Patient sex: M
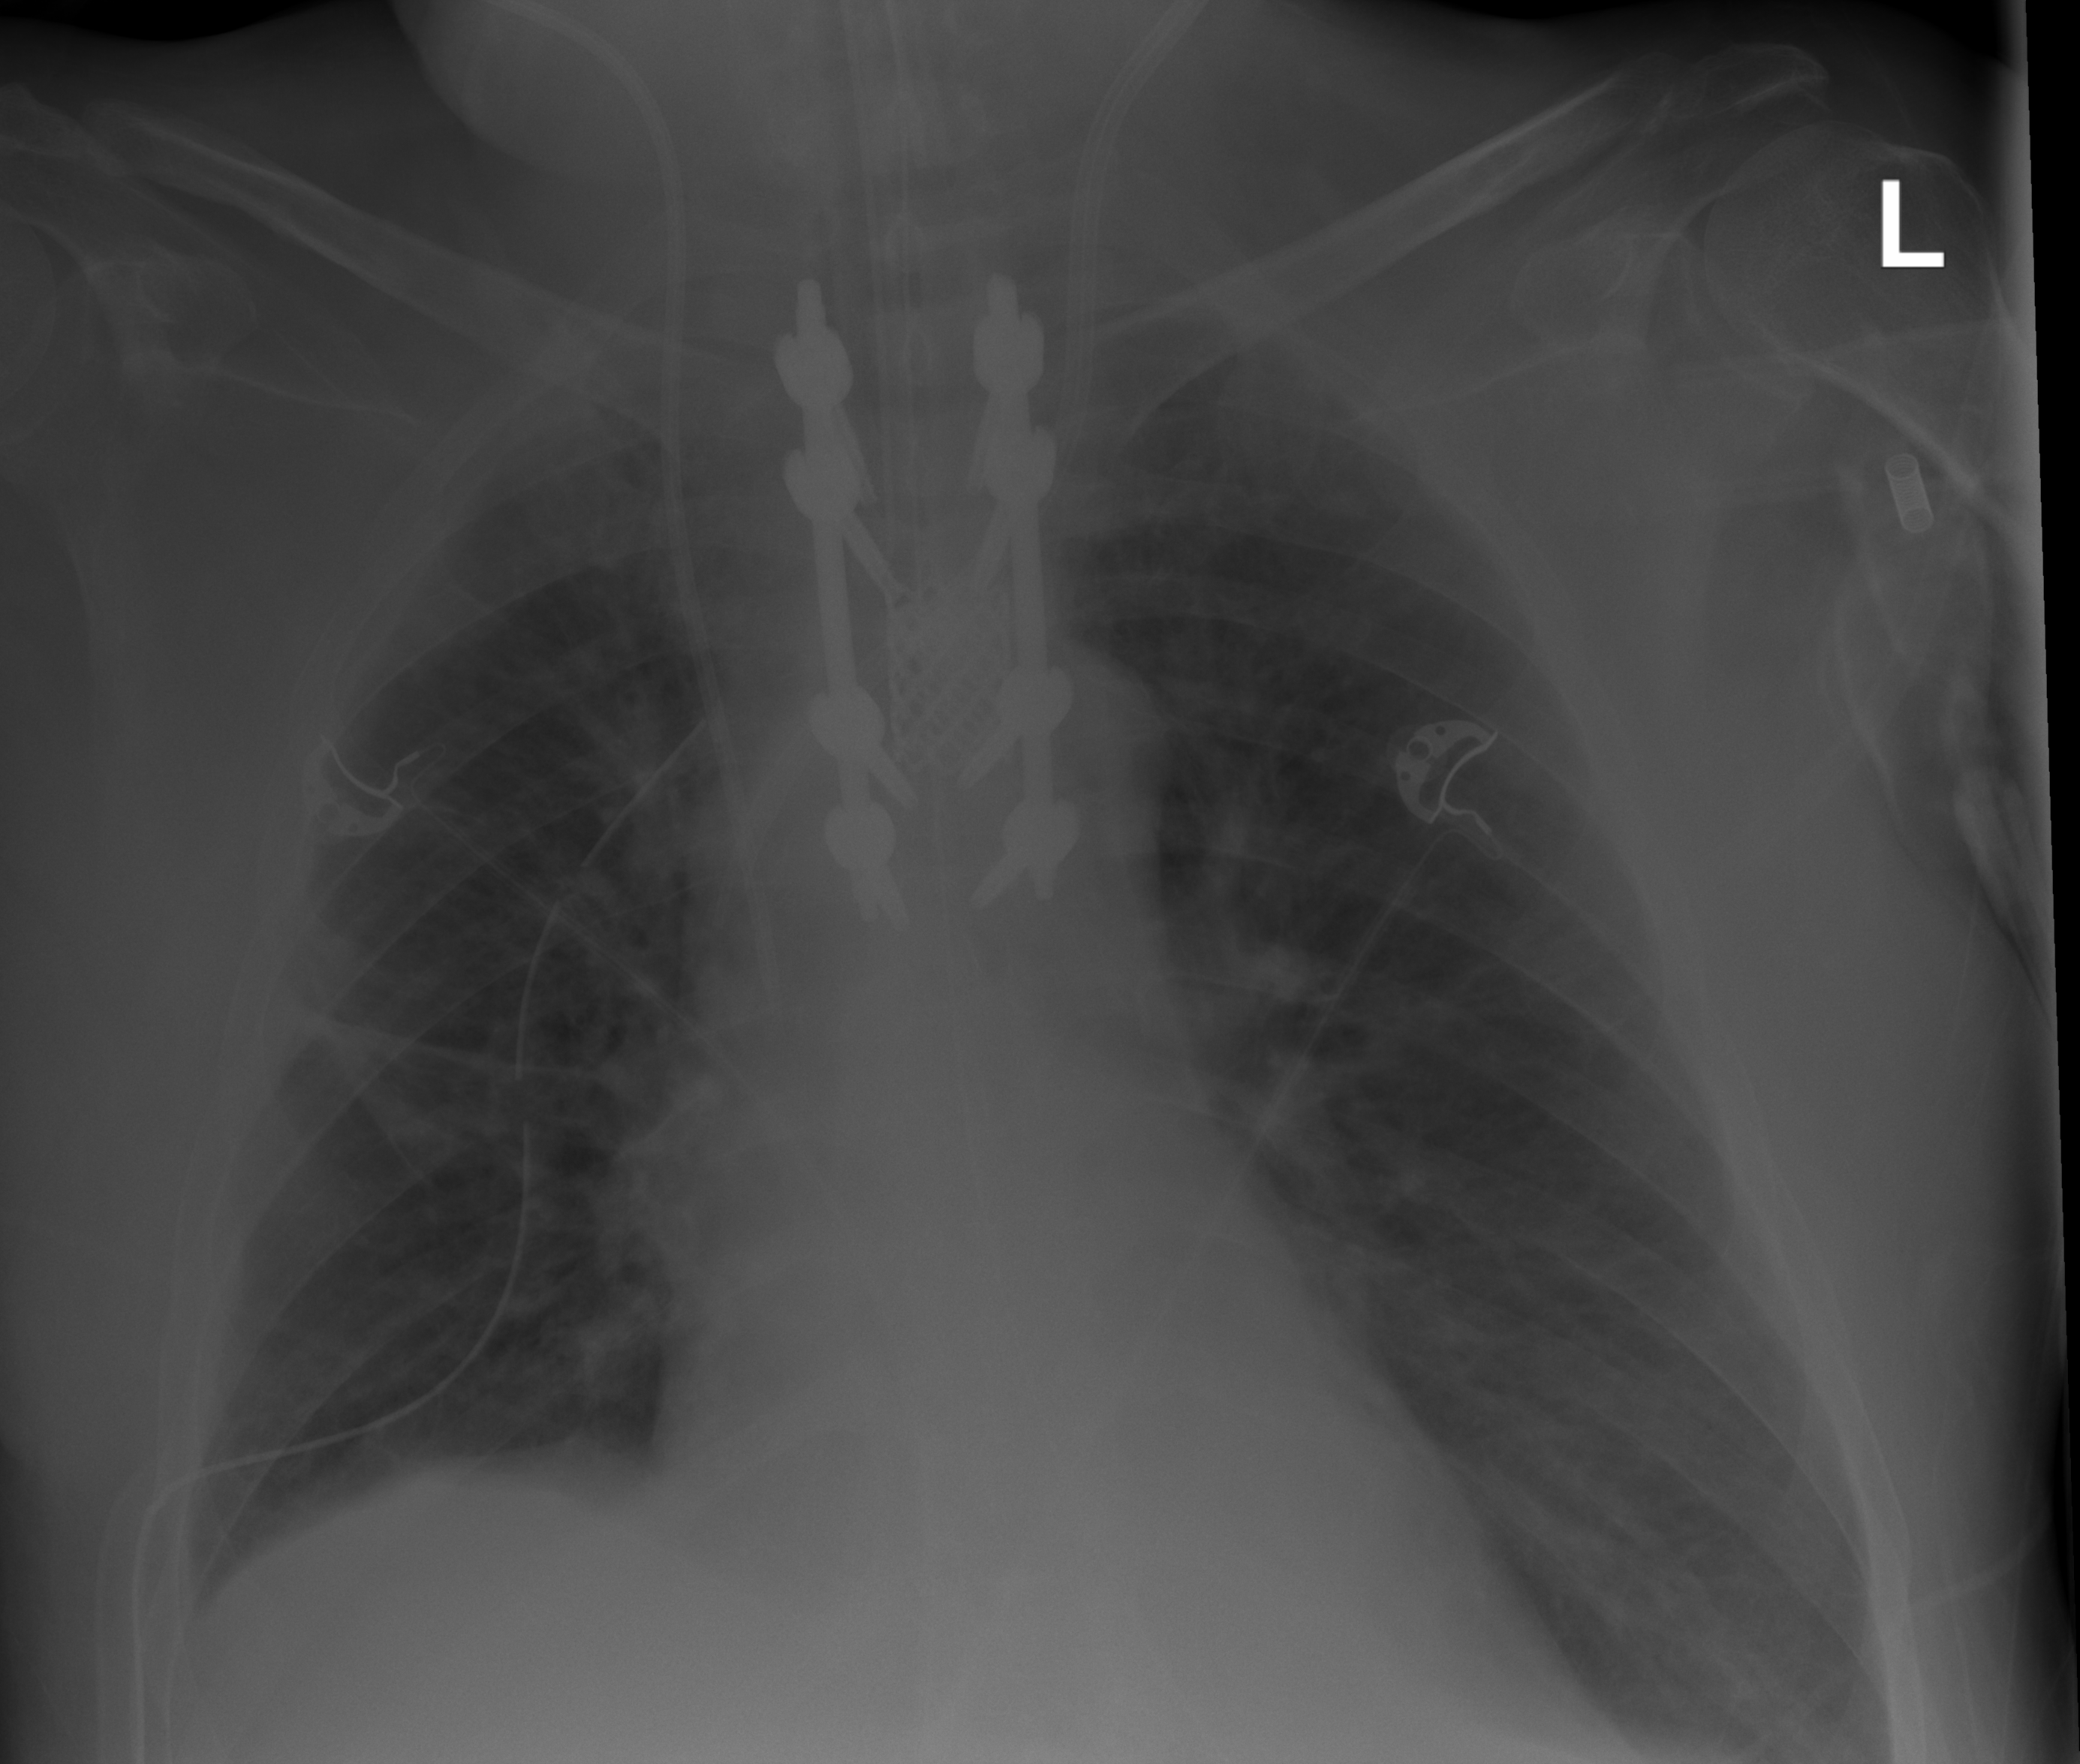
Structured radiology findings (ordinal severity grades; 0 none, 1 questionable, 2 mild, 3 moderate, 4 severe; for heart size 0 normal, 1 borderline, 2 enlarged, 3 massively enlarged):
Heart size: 2
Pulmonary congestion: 2
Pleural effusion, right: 1
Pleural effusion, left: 1
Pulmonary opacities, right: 0
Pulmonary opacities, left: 0
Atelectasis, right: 2
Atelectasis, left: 0